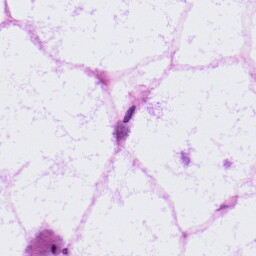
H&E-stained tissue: LymphNode